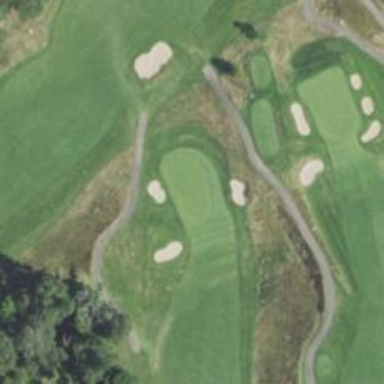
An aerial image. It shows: Golf hole.